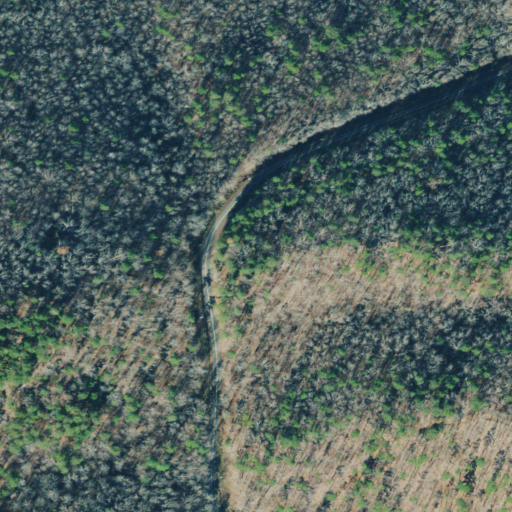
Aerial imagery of gap in Georgia named Tightsqueeze Gap containing deciduous forest, open development, and mixed forest